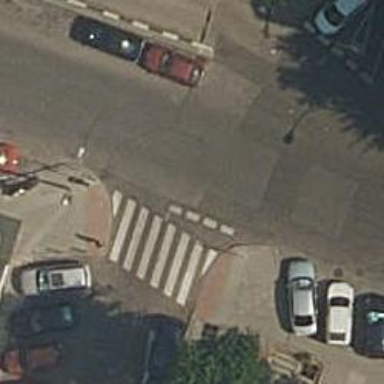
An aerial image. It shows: Paved footway with zebra crossing.